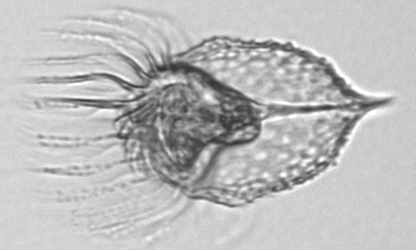
Label: Tintinnina